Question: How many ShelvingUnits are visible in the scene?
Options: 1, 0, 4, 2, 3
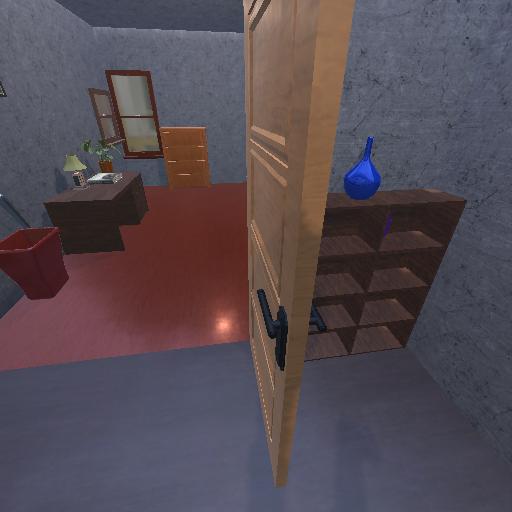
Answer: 1